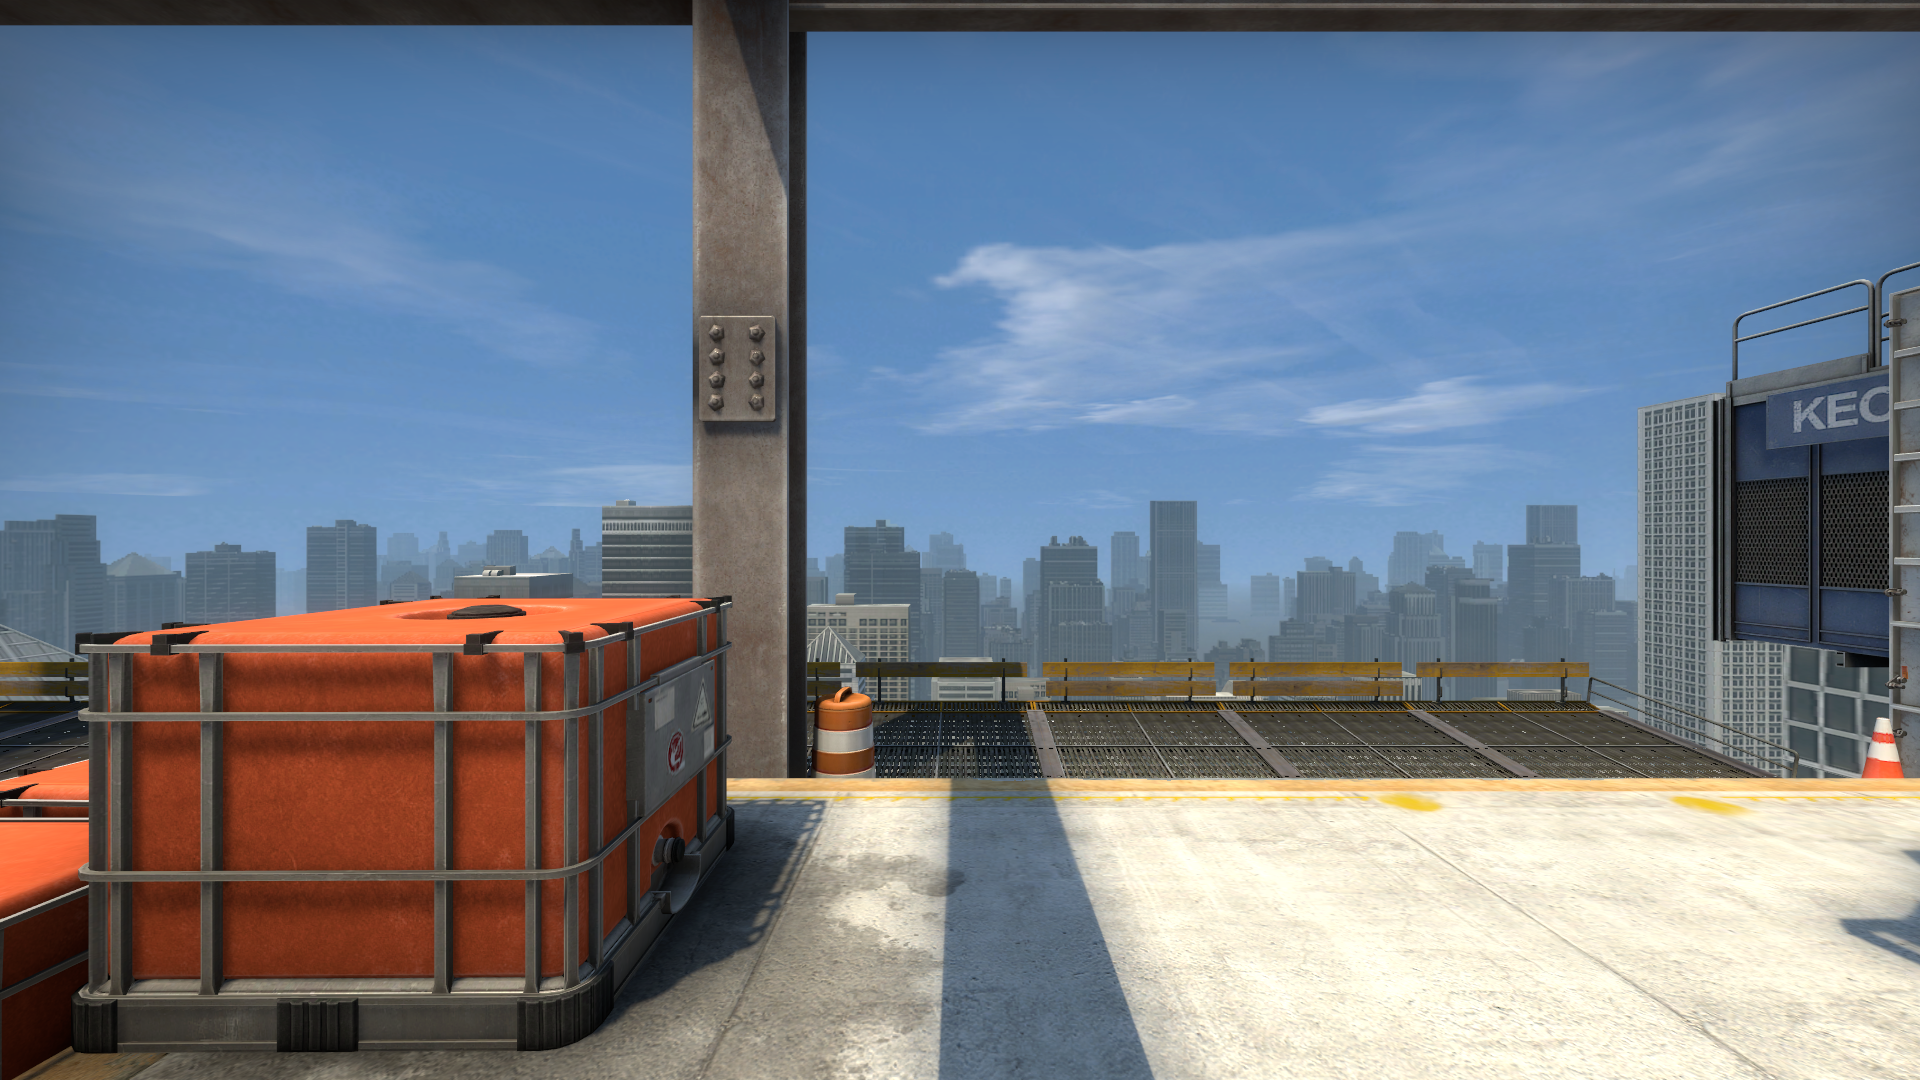
Map: de_vertigo